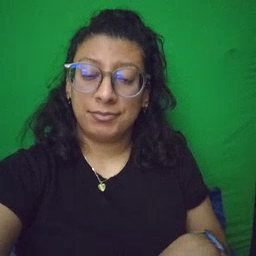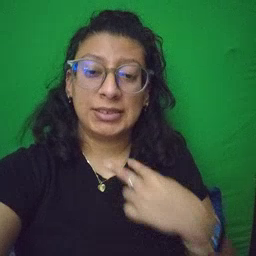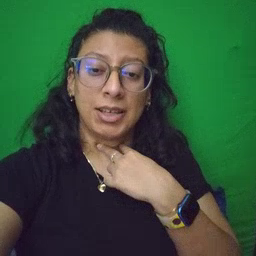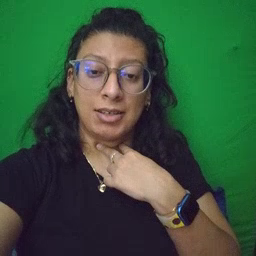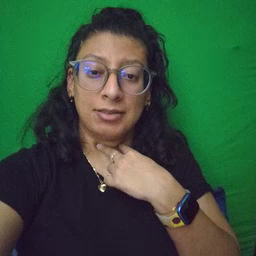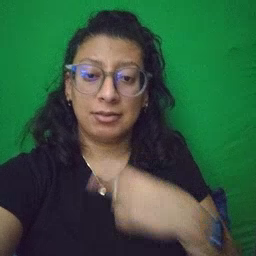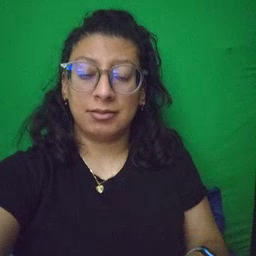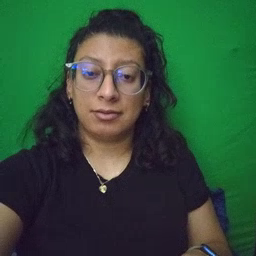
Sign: stuck